Question: I'm trying to capture a frame of an html5 video in order to create a thumbnail of it but I'm seeing some strange results when the image is rendered to canvas.
What I'm seeing is the image displayed in canvas is just a section of the video scaled up quite a bit! As seen in the image below:

And the code is impossibly simple as well:
'''
$(document).ready(function(){
var $Body = $("body");
var $Video = $("<video>").appendTo($Body);
var cVideo = $Video.get(0);
cVideo.addEventListener("loadedmetadata", function(){
cVideo.addEventListener("seeked", function(){
var $Canvas = $("<canvas>").width(cVideo.videoWidth).height(cVideo.videoHeight);
$Canvas.appendTo($Body);
var cCtx = $Canvas.get(0).getContext("2d");
cCtx.drawImage(cVideo, 0, 0);
}, false);
cVideo.currentTime = 500;
}, false);
cVideo.src = "movie.mkv";
});
'''
I have tried many combinations of widths/heights/clipping regions etc but all im able to achieve is varying version of looking at only the top right corner of the original video.
I will ad that the original video size is 1920 x 800 and in the image provided that is the size of both the video and canvas tags. I have tried them at different sizes as well and still the same result
I have tried multiple formats/videos and OSs and still have the same problem so I don't believe the problem to be related to any codec issue for example
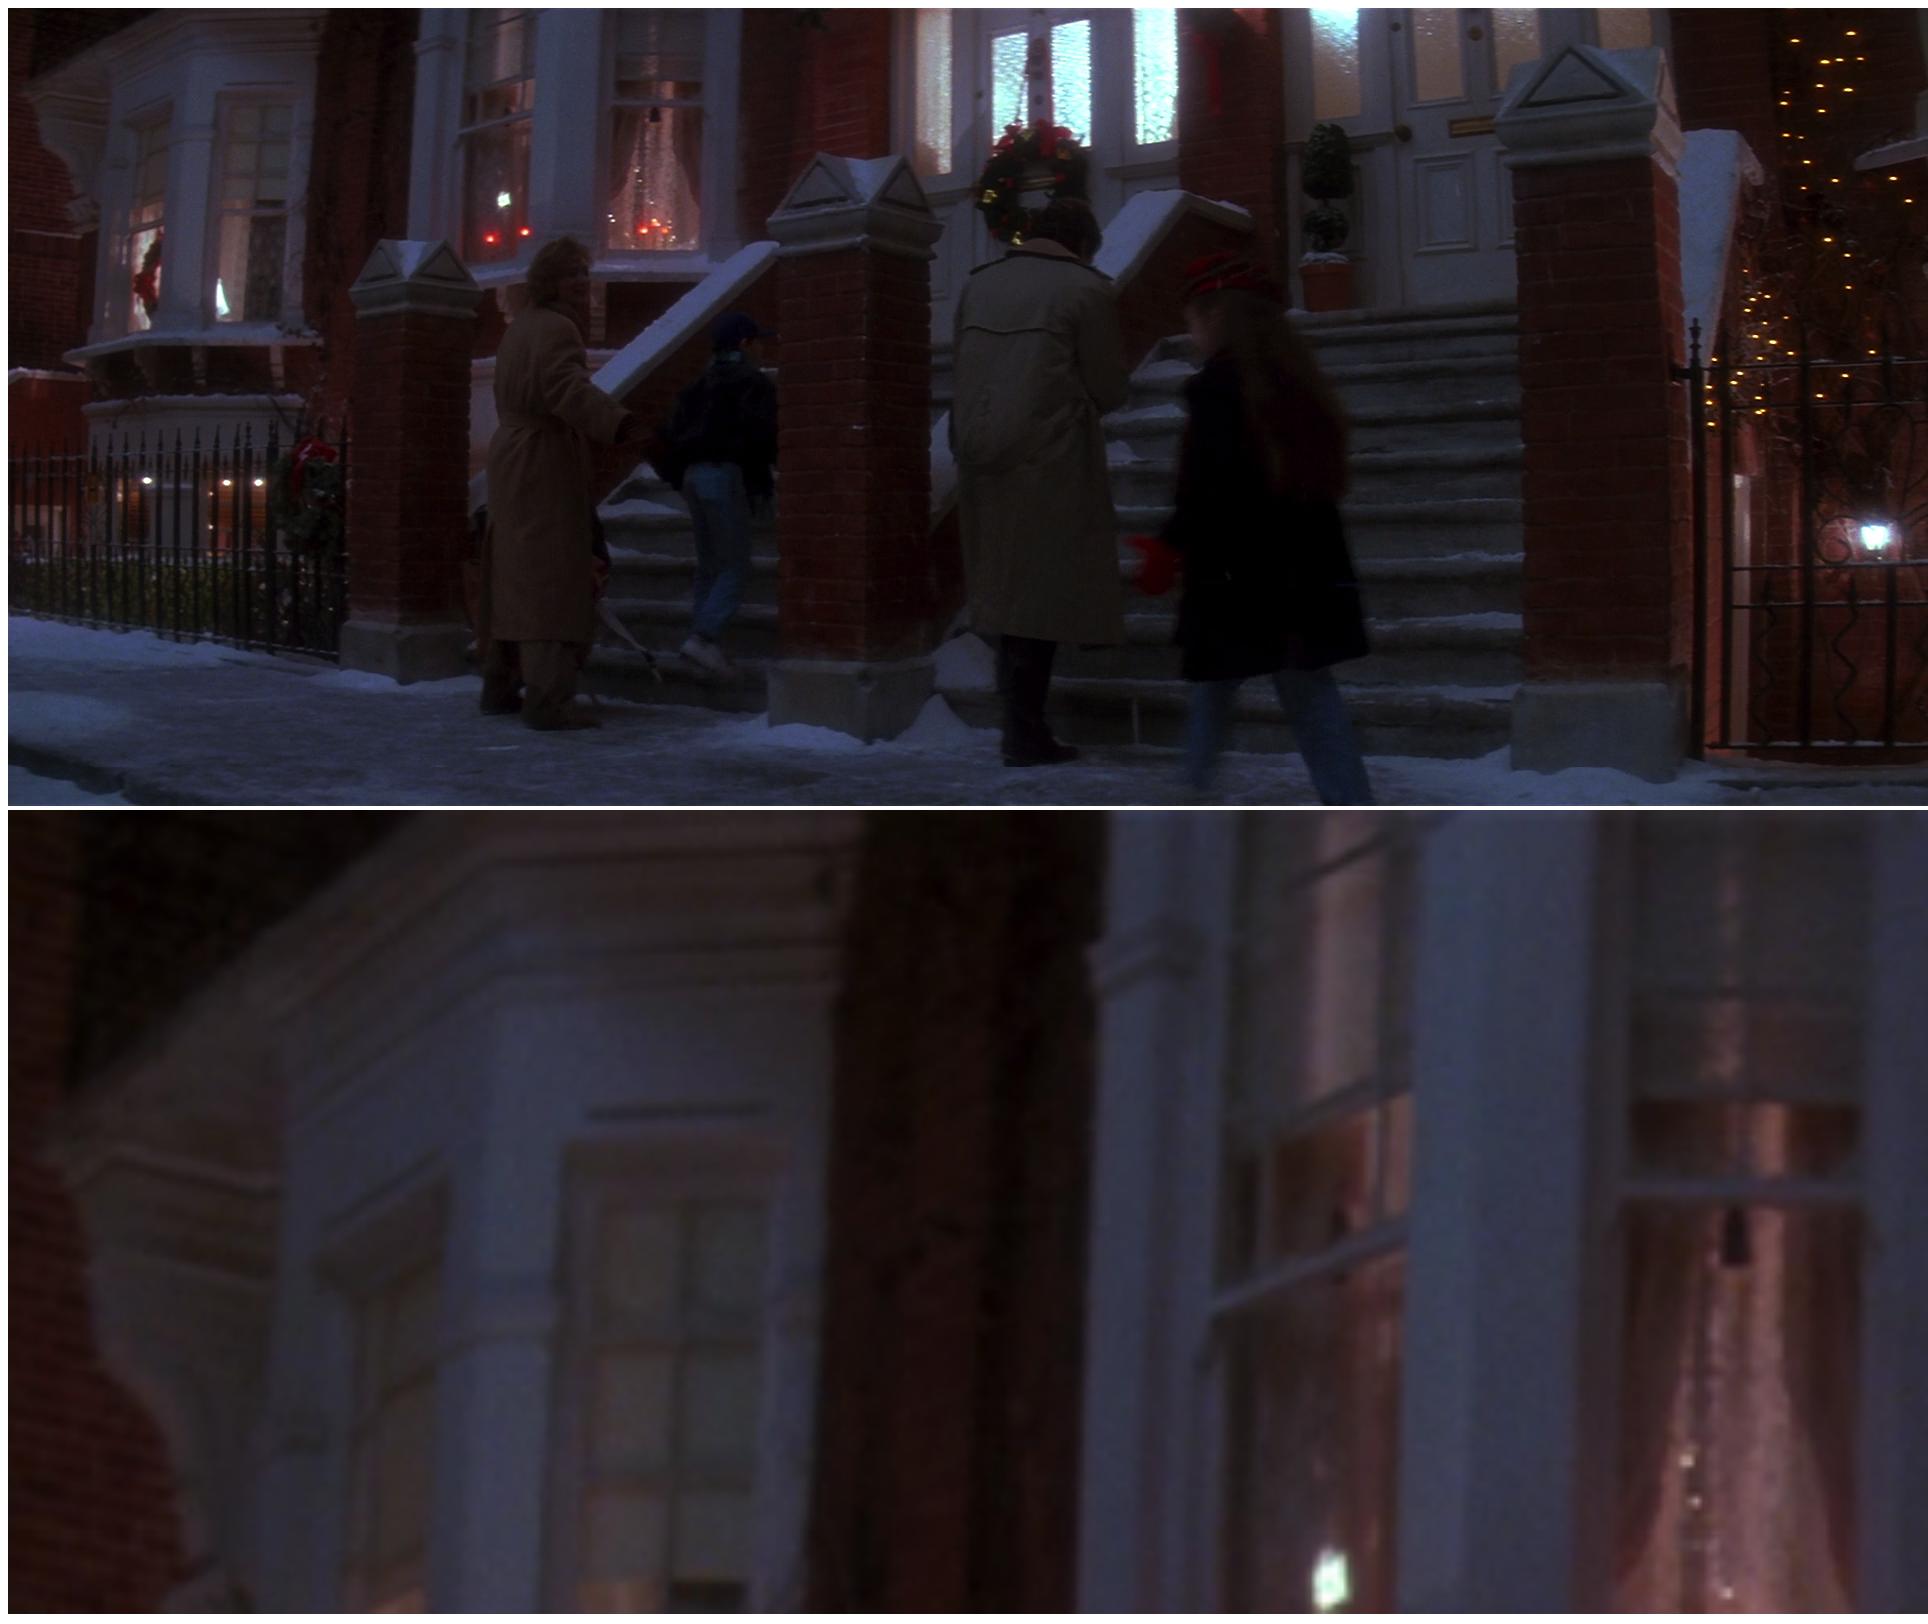
Answer: Okay I don't know why this makes any difference to the canvas element but for this to work I had to set the width and height of the canvas using its width/height attributes and then I could change the size of the canvas as I please and the video would fill the area of the canvas. Full solution below:
'''
$(document).ready(function(){
var $Body = $("body");
var $Video = $("<video>").appendTo($Body);
var cVideo = $Video.get(0);
cVideo.addEventListener("loadedmetadata", function(){
cVideo.addEventListener("seeked", function(){
var $Canvas = $("<canvas>").attr("width", cVideo.videoWidth).attr("height", cVideo.videoHeight);
$Canvas.appendTo($Body);
var cCtx = $Canvas.get(0).getContext("2d");
cCtx.drawImage(cVideo, 0, 0, cVideo.videoWidth, cVideo.videoHeight);
}, false);
cVideo.currentTime = 500;
}, false);
cVideo.src = "movie.mkv";
'''
});